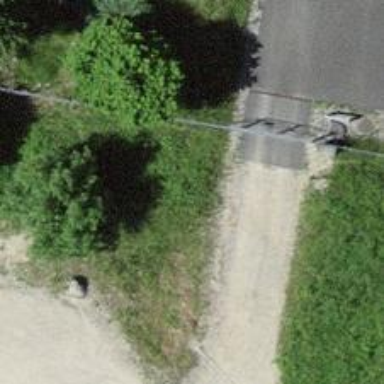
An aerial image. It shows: Gate.